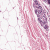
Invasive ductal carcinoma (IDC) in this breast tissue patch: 0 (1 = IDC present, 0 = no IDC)